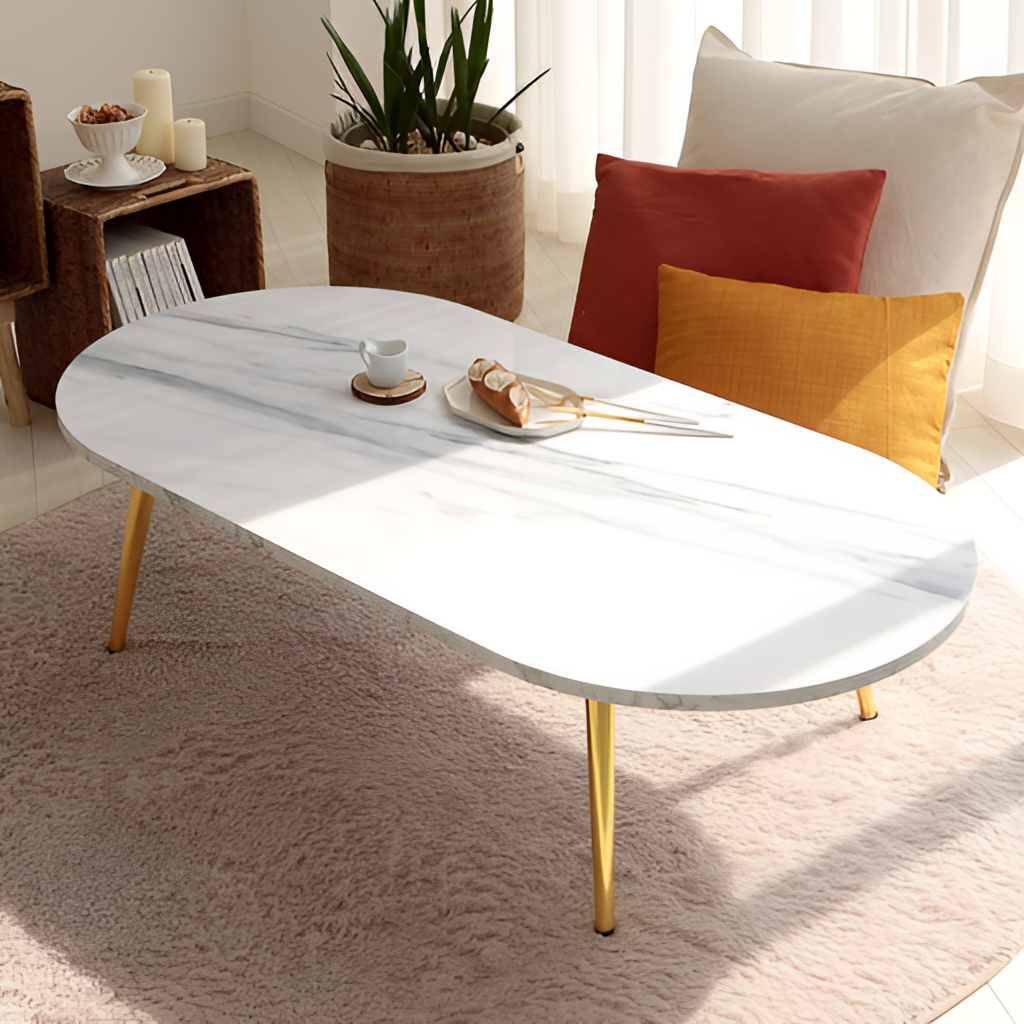
living room, white marble table, contemporary, paint wallpaper, with solid pattern, wood flooring, with plank pattern